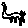
Label: cat